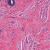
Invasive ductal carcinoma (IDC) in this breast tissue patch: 0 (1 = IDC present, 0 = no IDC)